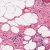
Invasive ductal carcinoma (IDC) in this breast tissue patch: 0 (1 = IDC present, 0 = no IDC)